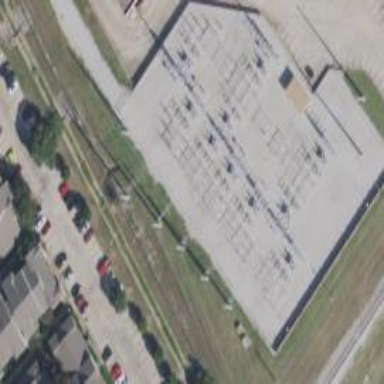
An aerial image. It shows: Switch used for power control.